Question: well i have a "table" named users and i want to know the number of rows (or child), to compare the next user.
for example:
in project Ace, i have this users
I am the user MDSxw i would compare with the next (DX47d), but i don't know the name (DX47d).

In a SQL database i could use a rowcount to know the size of table and with this get the next user and kwon if this is the last user of table
I would know how do it in the firebase, or a way to do something like this.
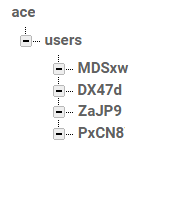
Answer: If you know at what user to start, you can simply do a 'limitToFirst(2)'. So:
'''
DatabaseReference usersRef = FirebaseDatabase.getInstance().getReference("users");
Query twoUsers = usersRef.orderByKey().startAt("MDSxw").limitToFirst(2);
twoUsers.addValueEventListener(new ValueEventListener() {
@Override
public void onDataChange(DataSnapshot dataSnapshot) {
for (DataSnapshot userSnapshot: dataSnapshot.getChildren()) {
System.out.println(userSnapshot.getKey());
}
}
'''